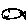
Label: fish